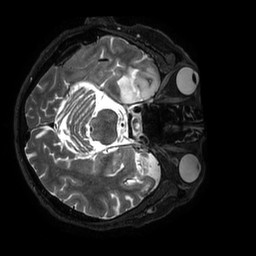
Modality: T2w
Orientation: axial
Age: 67
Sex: male
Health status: ill
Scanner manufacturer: philips
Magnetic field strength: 3 T
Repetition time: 3.5 s
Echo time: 0.3 s